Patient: sex M, age 54
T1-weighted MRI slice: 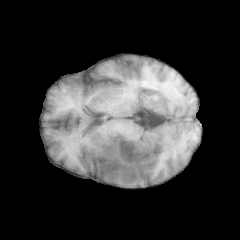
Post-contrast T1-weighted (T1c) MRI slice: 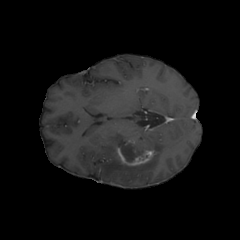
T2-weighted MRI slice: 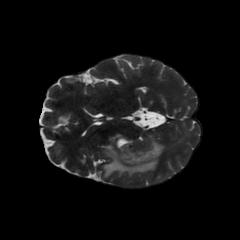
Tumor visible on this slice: yes
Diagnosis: Glioblastoma, IDH-wildtype
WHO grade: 4